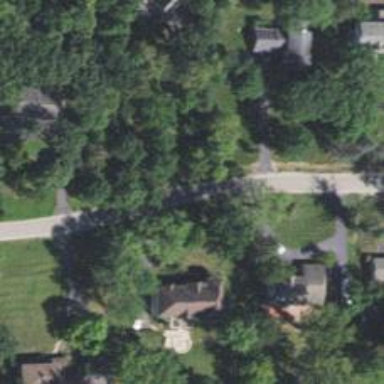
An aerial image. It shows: Residential road.